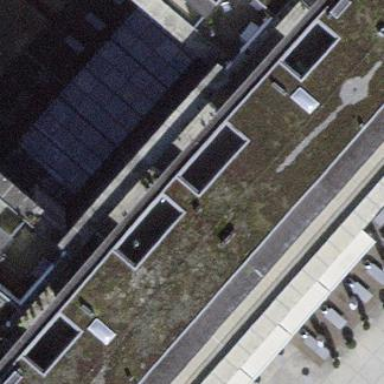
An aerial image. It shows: Building part with flat roof.